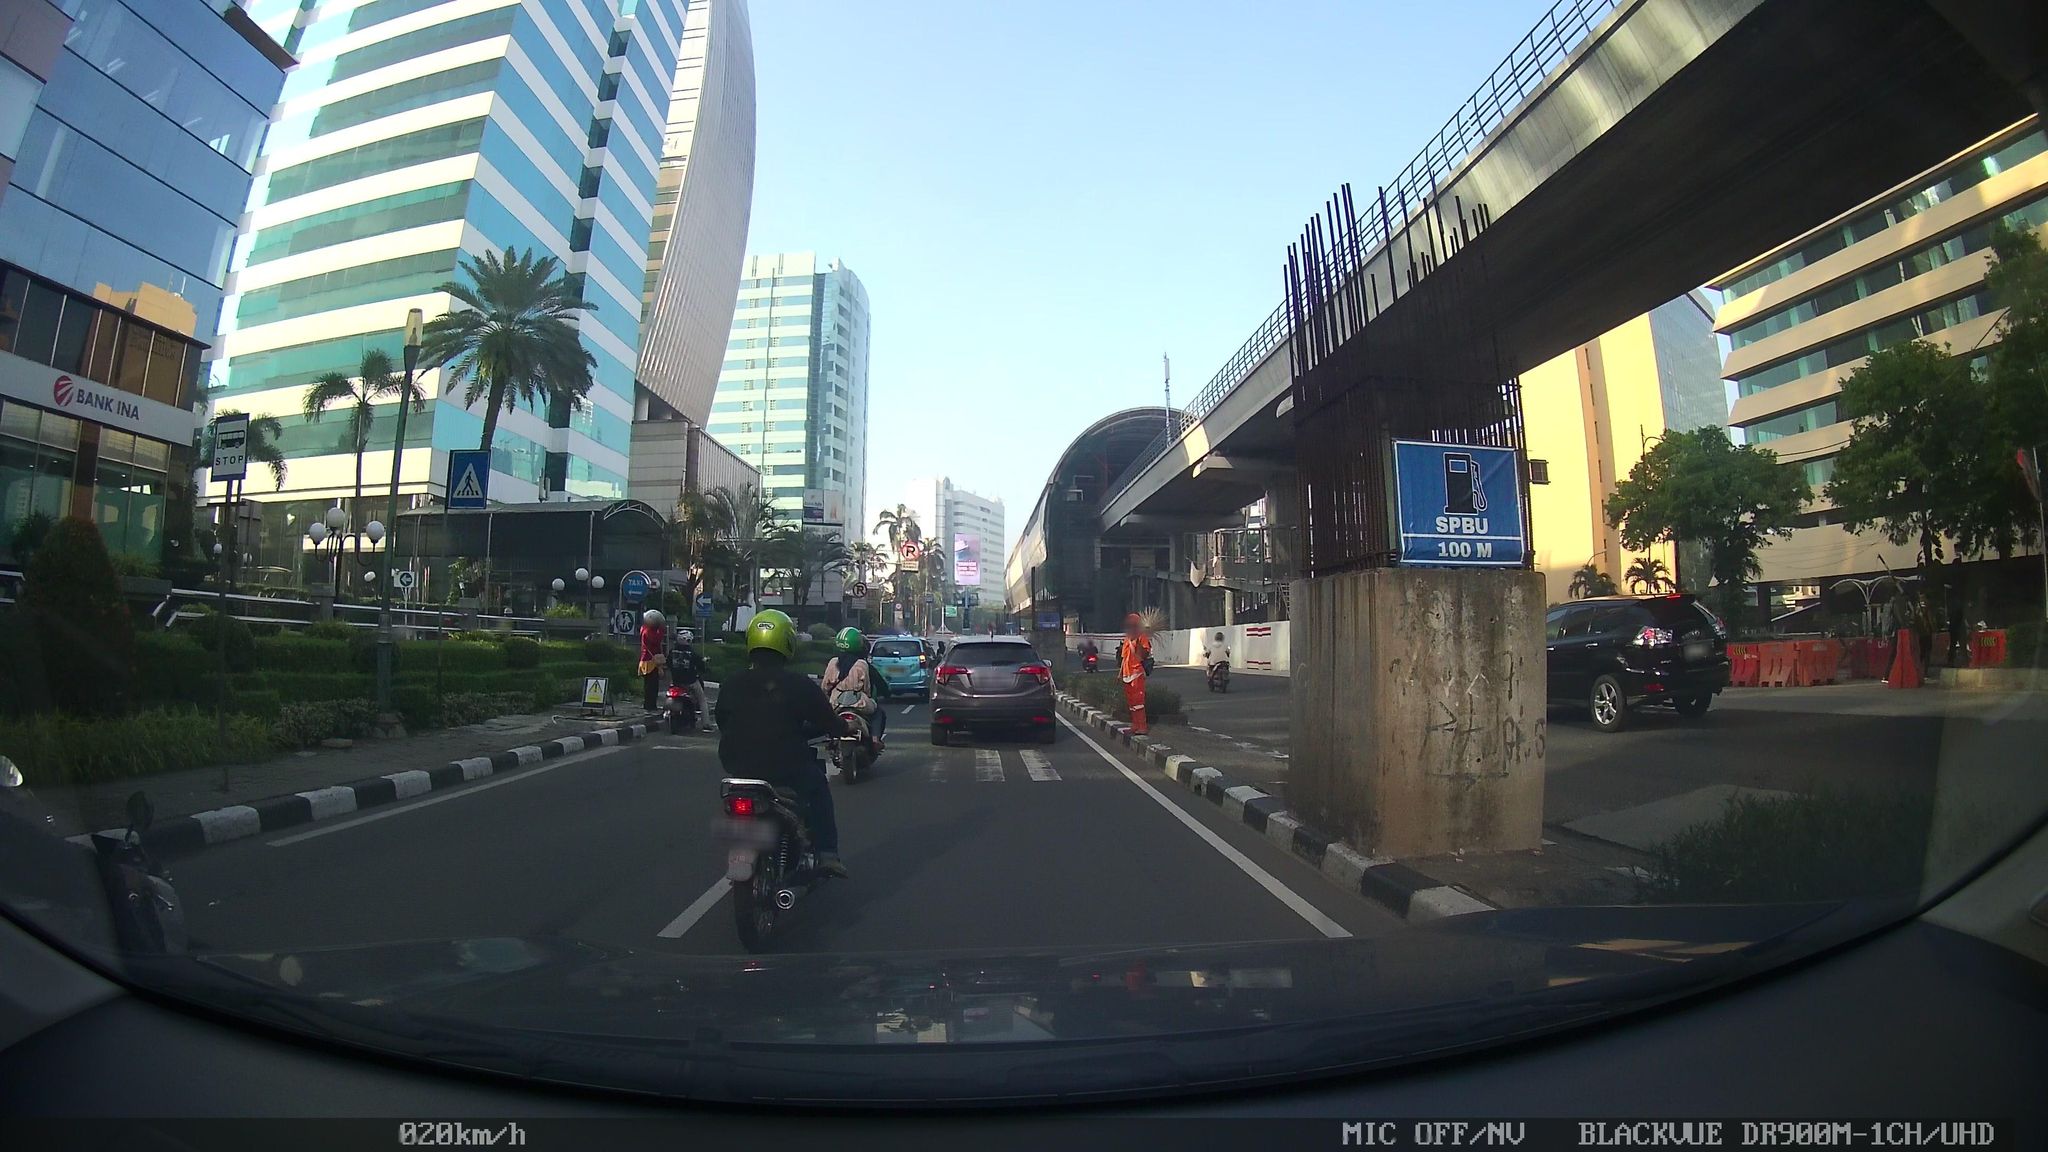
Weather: clear
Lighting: day
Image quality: good
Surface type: driving surface
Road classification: primary
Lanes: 2
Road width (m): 7
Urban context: urban centre
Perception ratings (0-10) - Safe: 5.6, Lively: 8, Beautiful: 0.55, Boring: 3.88, Depressing: 2.95, Wealthy: 3.94